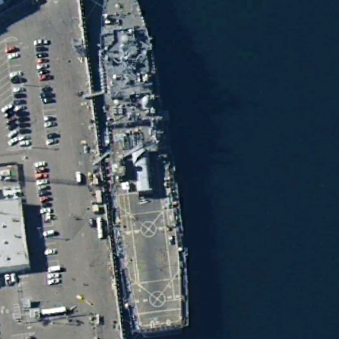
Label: combat